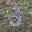
Label: 3